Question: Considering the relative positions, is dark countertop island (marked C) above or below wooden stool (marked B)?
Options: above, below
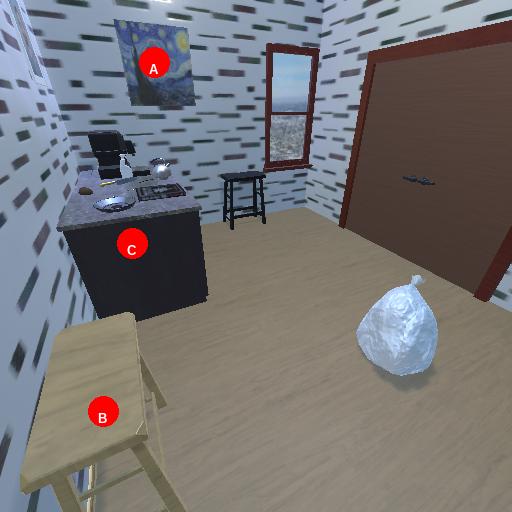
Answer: above